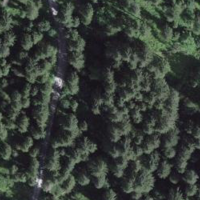
EUNIS habitat code: 43
Species observed at this site:
Petasites albus